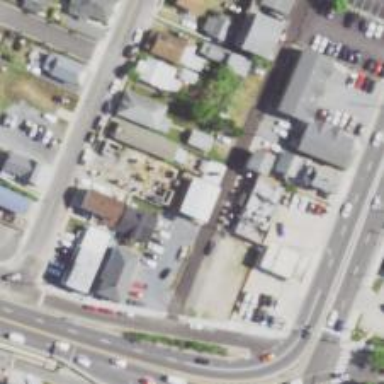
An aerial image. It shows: Convenience shop.